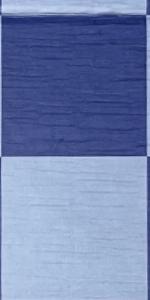
Label: Empty